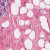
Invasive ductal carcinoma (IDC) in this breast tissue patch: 0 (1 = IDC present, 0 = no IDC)